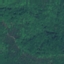
Land use / land cover: Forest